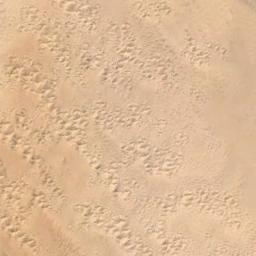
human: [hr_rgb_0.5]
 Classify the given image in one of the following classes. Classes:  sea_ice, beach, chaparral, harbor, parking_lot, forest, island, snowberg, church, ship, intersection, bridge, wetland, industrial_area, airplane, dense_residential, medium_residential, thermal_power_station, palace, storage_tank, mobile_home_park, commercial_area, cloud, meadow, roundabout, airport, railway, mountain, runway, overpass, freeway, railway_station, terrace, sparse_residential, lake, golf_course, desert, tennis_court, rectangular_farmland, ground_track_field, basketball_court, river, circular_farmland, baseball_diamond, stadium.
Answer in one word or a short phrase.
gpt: desert